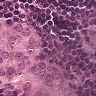
Metastatic tissue present: yes